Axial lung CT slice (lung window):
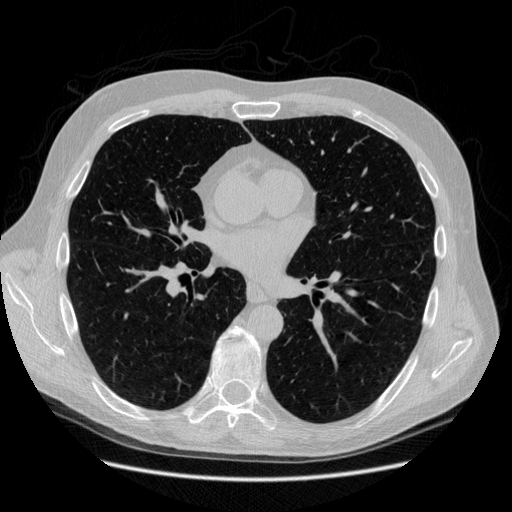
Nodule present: no